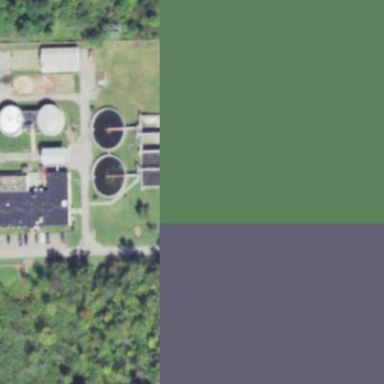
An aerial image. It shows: View of wastewater plant.